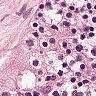
Metastatic tissue present: no